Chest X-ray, AP view. Patient: 59 years old, sex F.
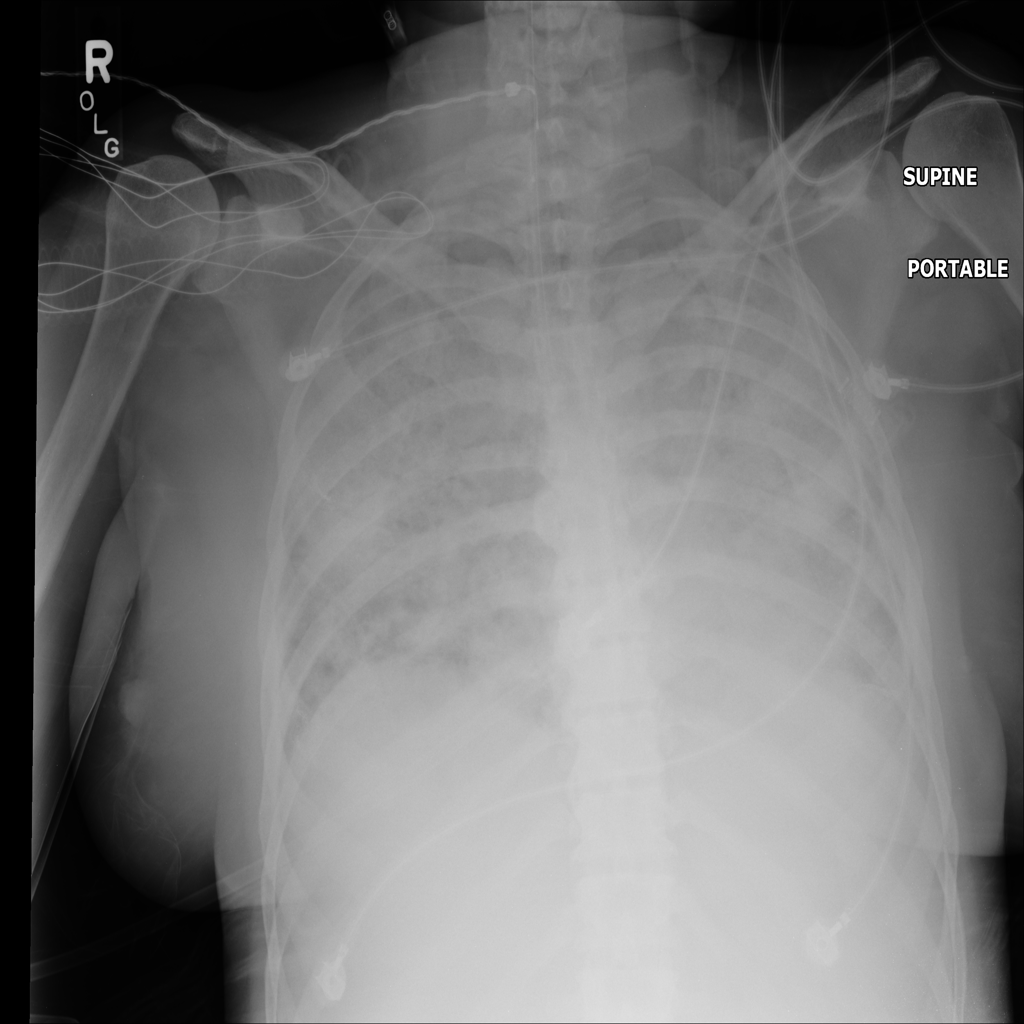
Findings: No Finding